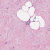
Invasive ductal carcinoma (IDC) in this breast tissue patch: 0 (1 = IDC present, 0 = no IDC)